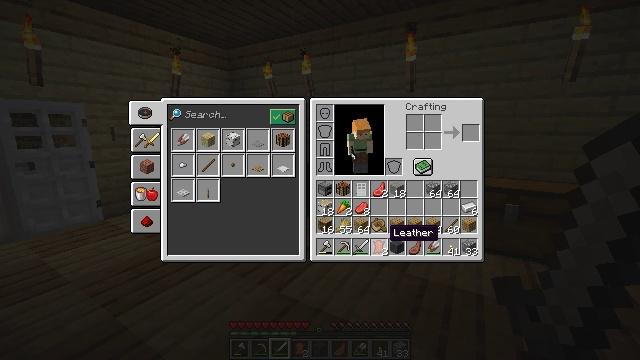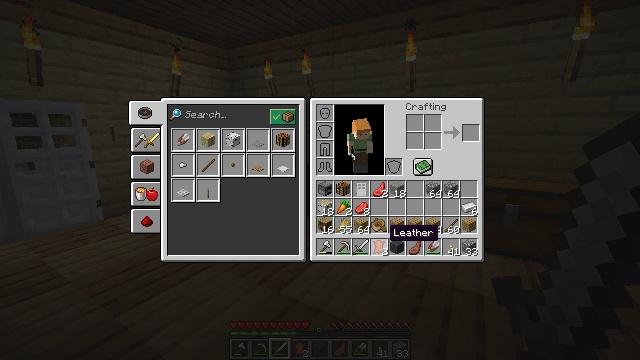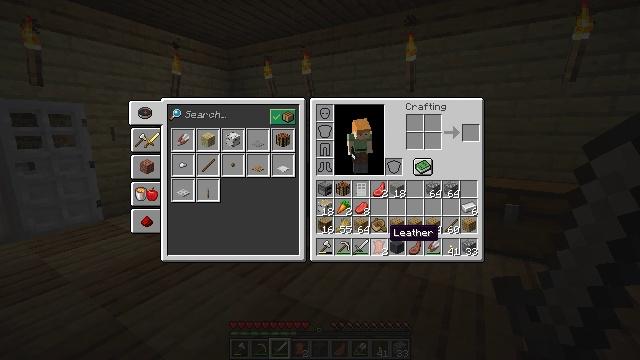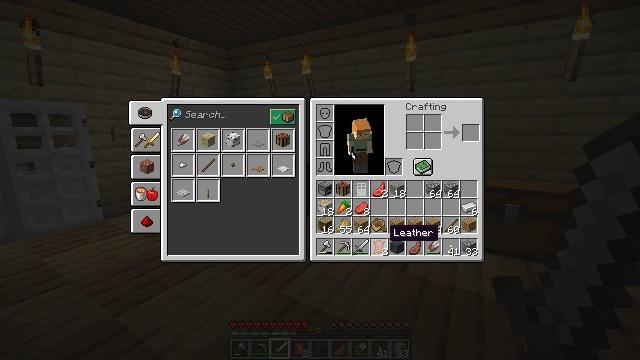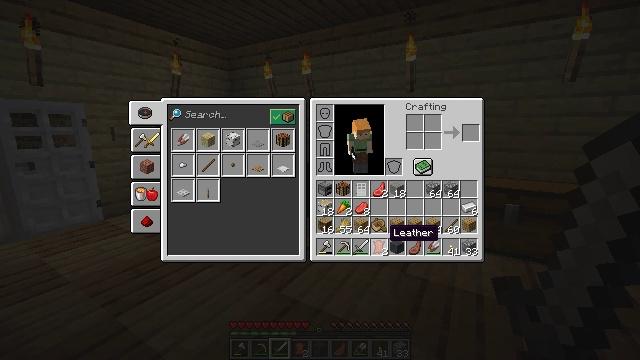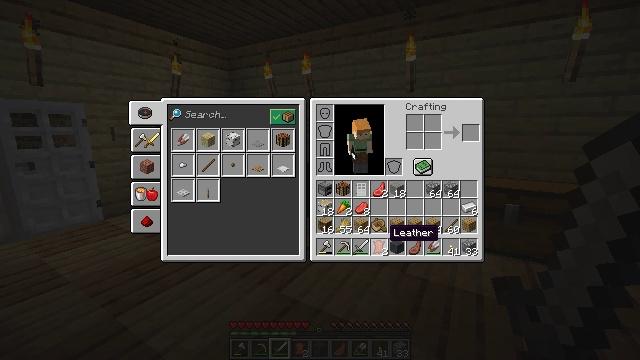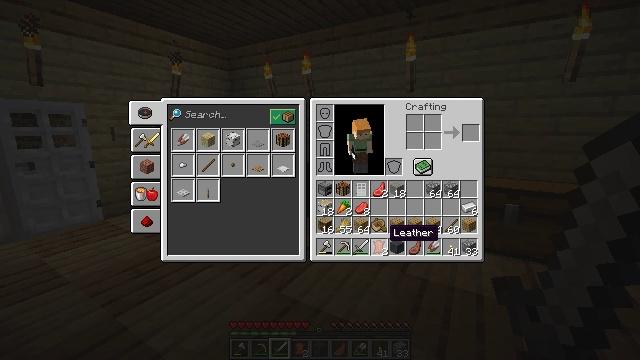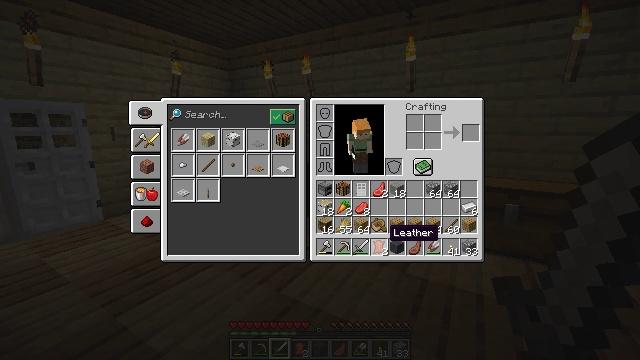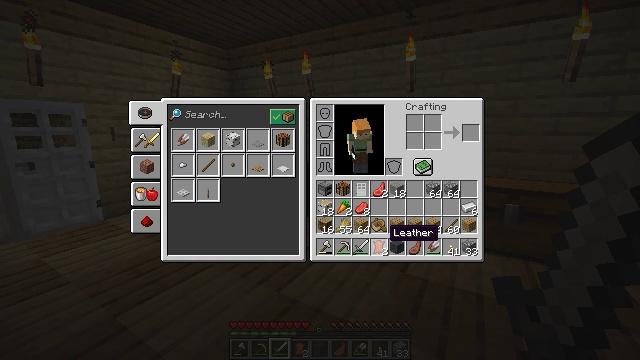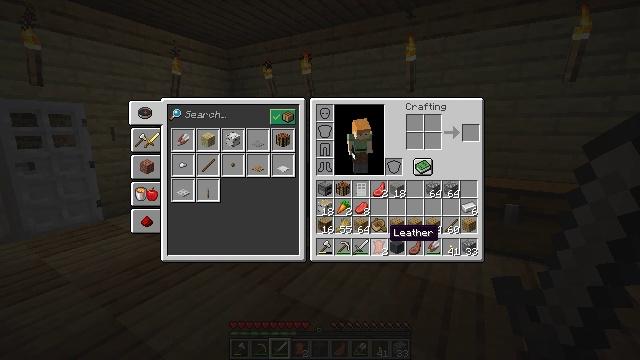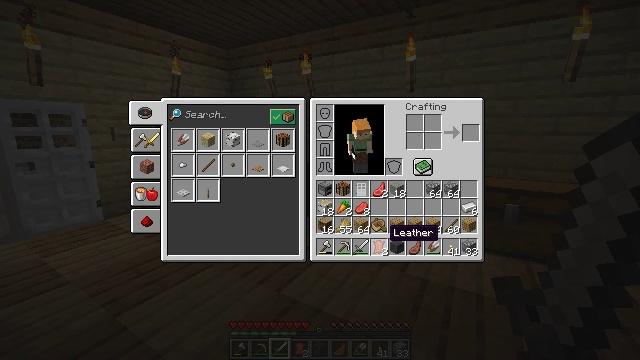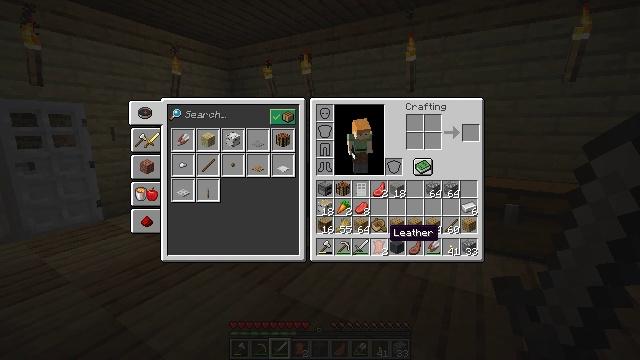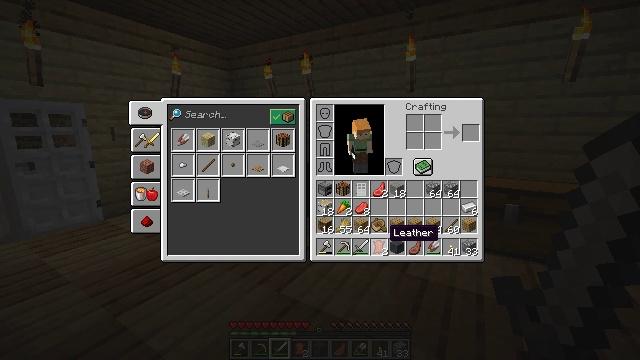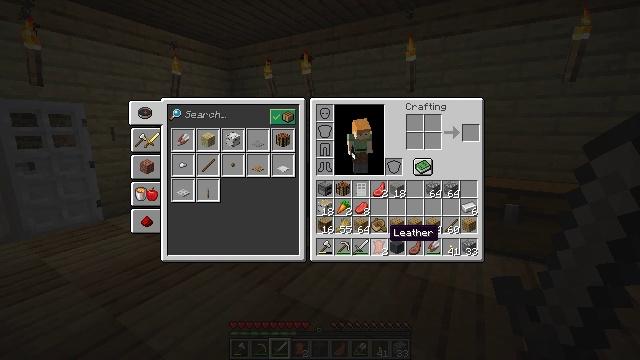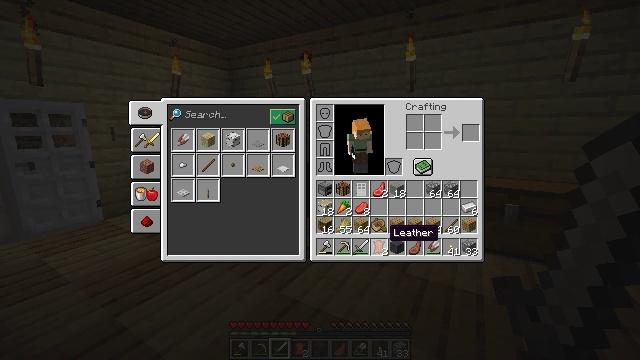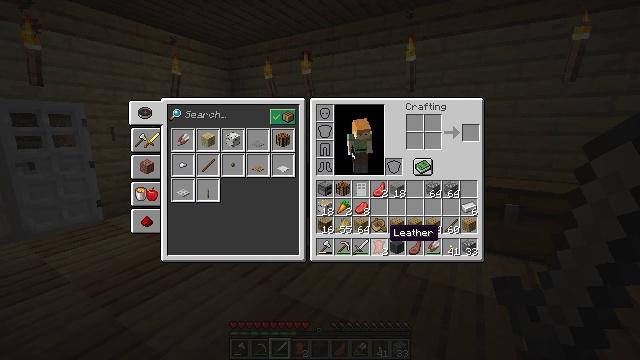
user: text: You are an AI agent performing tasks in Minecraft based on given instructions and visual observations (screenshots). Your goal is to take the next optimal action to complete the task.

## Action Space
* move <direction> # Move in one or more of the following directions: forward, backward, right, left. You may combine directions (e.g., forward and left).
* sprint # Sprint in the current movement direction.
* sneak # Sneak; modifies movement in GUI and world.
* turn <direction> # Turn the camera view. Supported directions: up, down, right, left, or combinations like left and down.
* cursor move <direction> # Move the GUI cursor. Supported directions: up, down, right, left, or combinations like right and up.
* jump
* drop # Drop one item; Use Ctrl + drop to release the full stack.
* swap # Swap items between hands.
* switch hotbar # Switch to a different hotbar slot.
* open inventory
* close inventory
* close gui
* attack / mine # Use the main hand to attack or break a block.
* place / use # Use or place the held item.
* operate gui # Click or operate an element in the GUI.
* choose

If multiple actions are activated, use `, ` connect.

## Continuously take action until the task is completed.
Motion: motion action
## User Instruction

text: Collect beetroots from the field.
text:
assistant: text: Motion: no_op
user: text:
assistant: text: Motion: no_op
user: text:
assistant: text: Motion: no_op
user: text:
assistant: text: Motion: no_op
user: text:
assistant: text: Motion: no_op
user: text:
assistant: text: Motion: no_op
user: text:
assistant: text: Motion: no_op
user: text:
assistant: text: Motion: no_op
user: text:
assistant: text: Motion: no_op
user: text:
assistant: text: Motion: no_op
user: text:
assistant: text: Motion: no_op
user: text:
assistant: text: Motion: no_op
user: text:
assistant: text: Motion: no_op
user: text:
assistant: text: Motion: no_op
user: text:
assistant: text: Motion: no_op
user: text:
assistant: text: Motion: no_op
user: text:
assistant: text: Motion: no_op
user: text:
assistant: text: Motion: no_op
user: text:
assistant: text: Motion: no_op
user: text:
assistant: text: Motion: no_op
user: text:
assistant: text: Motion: no_op
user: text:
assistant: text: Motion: no_op
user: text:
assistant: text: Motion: no_op
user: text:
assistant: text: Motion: no_op
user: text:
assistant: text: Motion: no_op
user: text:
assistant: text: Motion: no_op
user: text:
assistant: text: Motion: no_op
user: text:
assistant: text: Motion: no_op
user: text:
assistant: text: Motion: no_op
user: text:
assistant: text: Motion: no_op